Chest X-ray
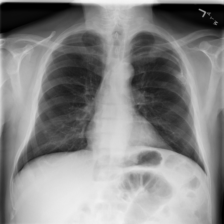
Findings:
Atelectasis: negative
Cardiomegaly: negative
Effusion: negative
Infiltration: negative
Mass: negative
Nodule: positive
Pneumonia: negative
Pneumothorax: negative
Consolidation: negative
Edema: negative
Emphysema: negative
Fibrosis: negative
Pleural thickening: negative
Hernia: negative